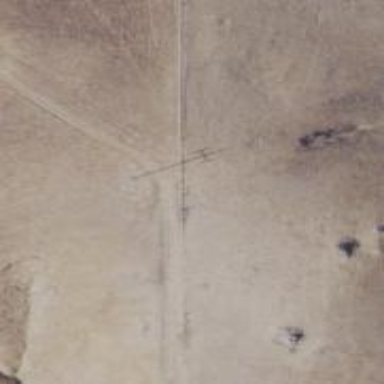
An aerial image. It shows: Power pole.